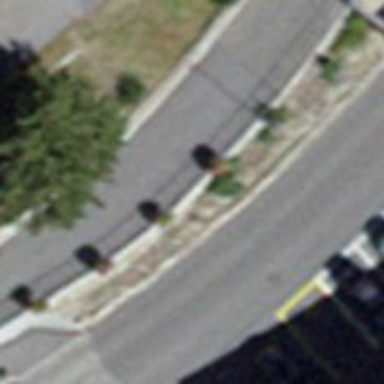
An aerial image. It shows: Guard rail.